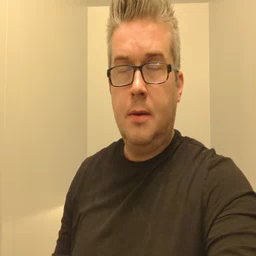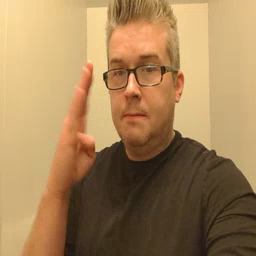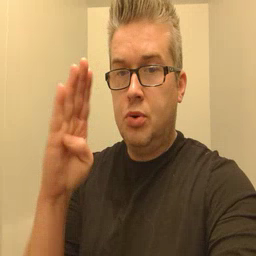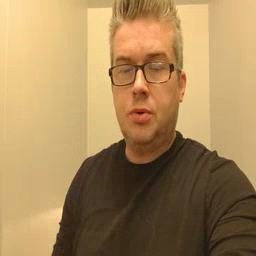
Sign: blue